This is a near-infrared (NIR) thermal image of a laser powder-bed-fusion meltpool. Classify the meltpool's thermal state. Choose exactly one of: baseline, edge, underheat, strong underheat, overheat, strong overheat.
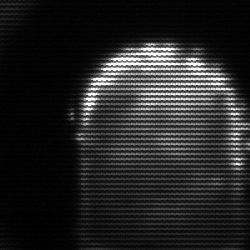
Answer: baseline